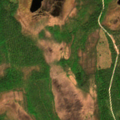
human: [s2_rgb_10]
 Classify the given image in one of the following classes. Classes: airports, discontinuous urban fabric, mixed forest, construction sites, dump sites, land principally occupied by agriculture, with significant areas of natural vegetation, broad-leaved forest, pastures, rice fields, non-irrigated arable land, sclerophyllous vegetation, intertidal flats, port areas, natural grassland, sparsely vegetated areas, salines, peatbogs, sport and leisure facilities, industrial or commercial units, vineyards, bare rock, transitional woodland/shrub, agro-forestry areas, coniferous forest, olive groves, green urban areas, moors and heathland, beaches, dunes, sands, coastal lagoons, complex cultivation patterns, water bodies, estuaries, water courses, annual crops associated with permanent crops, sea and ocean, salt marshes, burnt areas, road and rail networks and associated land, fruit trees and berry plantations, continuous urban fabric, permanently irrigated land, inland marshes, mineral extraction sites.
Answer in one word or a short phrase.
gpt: mixed forest, peatbogs